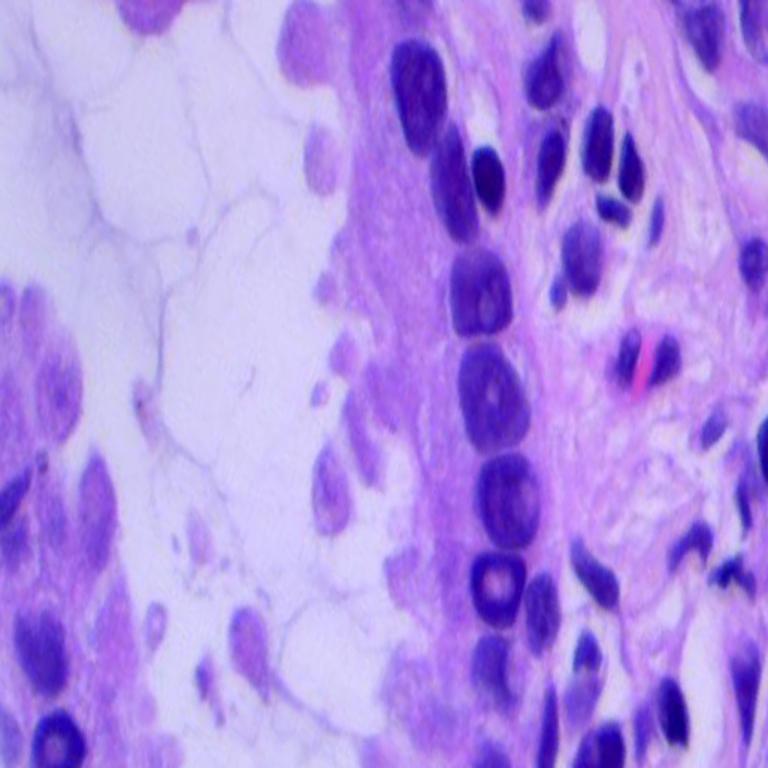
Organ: lung
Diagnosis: adenocarcinomas